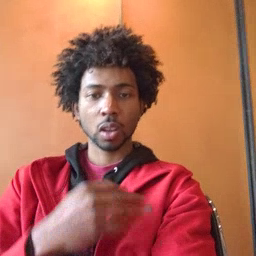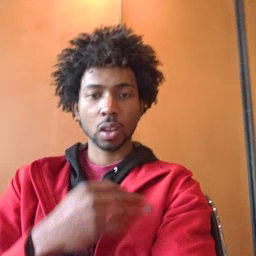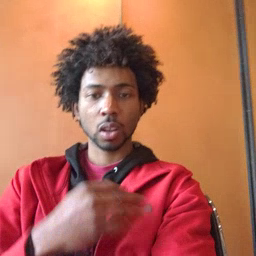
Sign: white